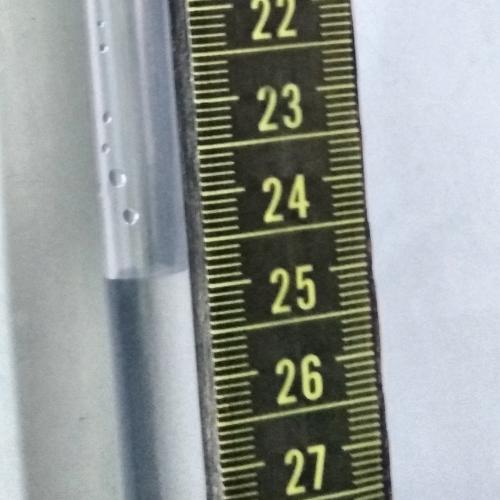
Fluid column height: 24.8 cm